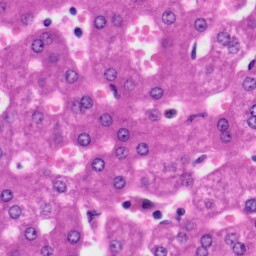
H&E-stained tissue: Liver